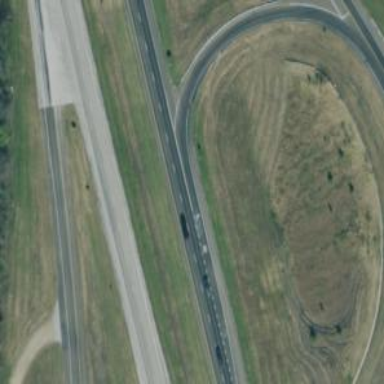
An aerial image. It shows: Motorway junction.